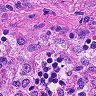
Metastatic tissue present: no